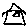
Label: house